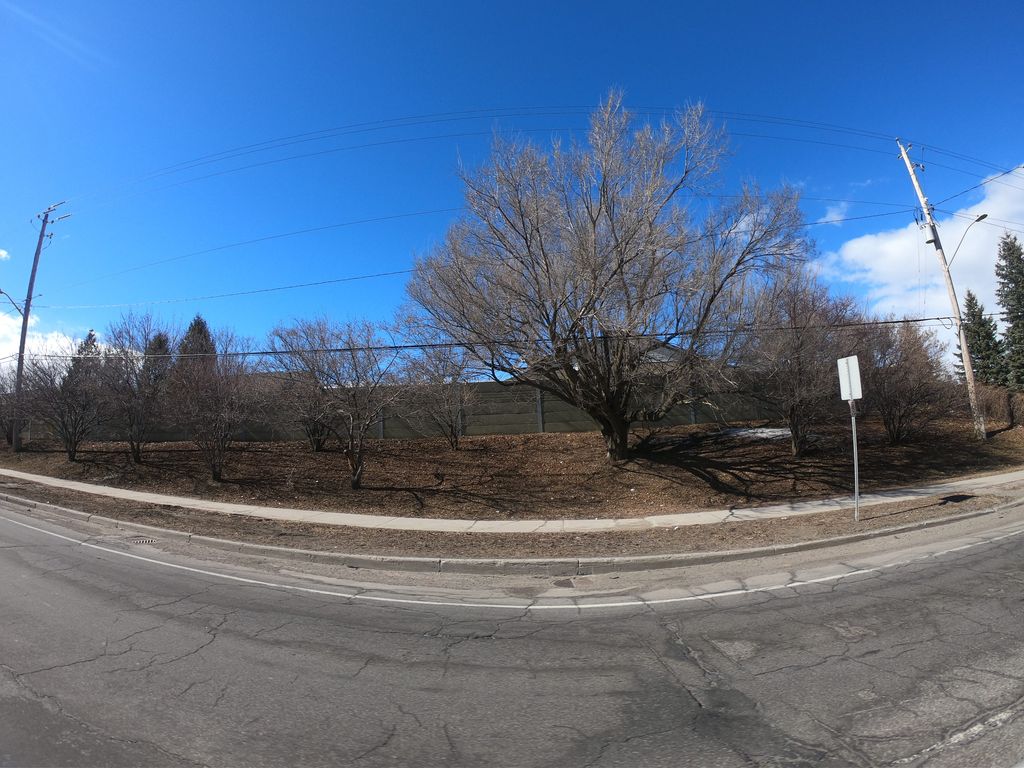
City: ottawa-gatineau